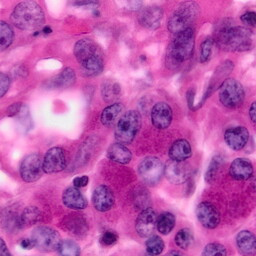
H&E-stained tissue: Pancreatic